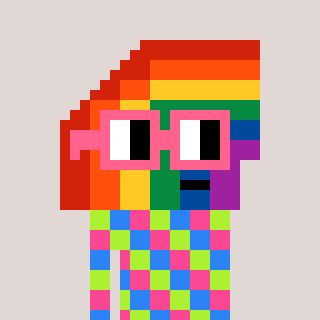
a pixel art character with square pink glasses, a rainbow-shaped head and a gold-colored body on a warm background